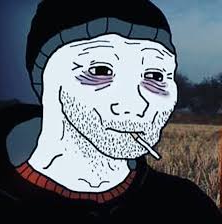
Label: 5_Doomer